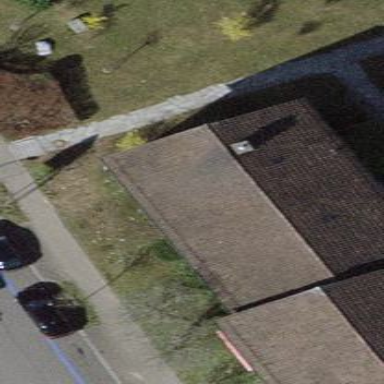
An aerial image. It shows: Pitched roof building.